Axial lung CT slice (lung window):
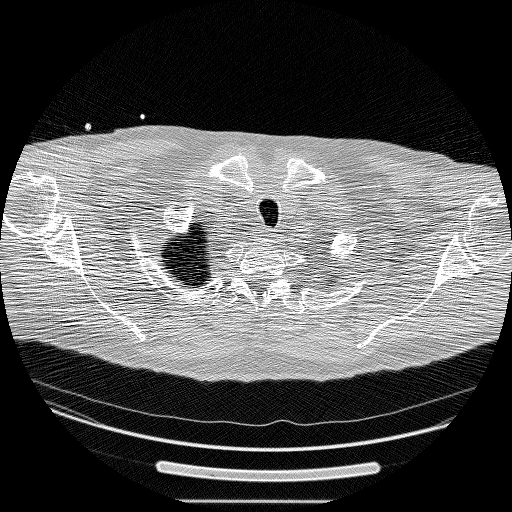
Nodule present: no